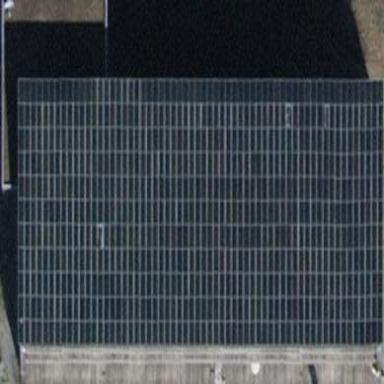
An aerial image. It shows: Commercial building with skillion roof shape.